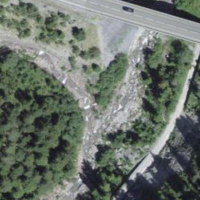
EUNIS habitat code: 45
Species observed at this site:
Anthericum ramosum